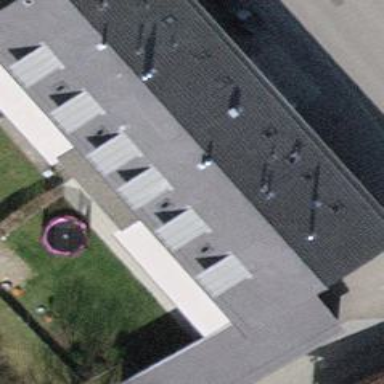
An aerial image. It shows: Building with tile roof.